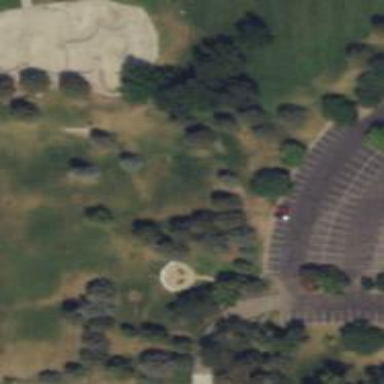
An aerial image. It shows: Disc golf hole.